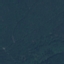
Land use / land cover class: Forest